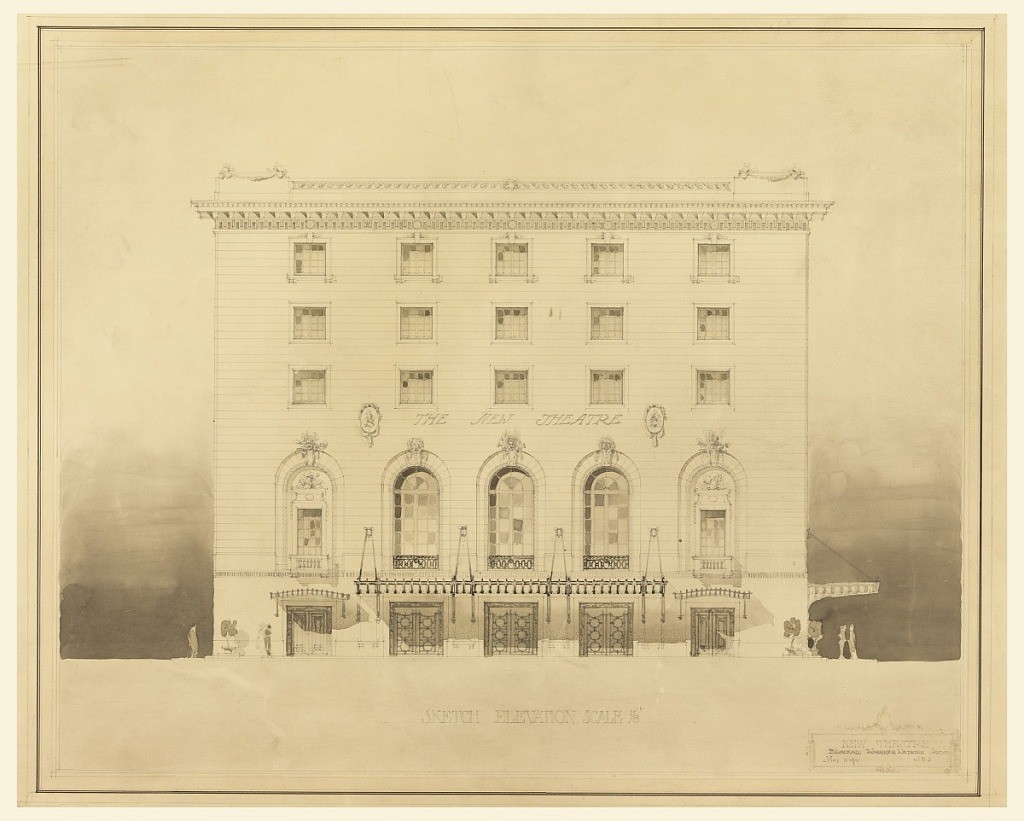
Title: The New Theatre
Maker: Firm of Warren and Wetmore, Architects
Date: May 11, 1911
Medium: Graphite, brush and gray wash, black ink on cream paper
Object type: Drawing
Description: Façade of building with fifteen square windows in upper section; five arched windows with keystone cornices in lower section, and five double doors at street level. Lights hang from façade. Some figures depicted for scale. On building above arched windows: THE NEW THEATRE; at center, lower margin: SKETCH ELEVATION SCALE 1/8".